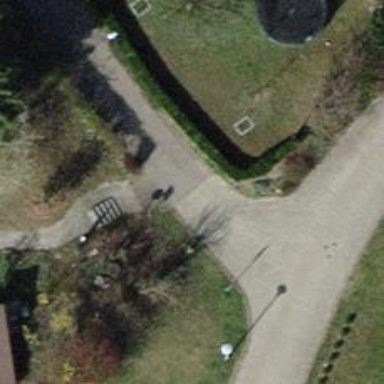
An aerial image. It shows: Track made of paving stones with grade1 tracktype.